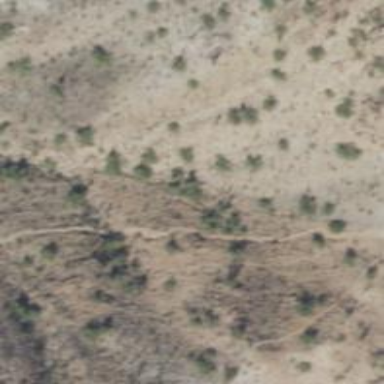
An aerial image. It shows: Hiking trail path.